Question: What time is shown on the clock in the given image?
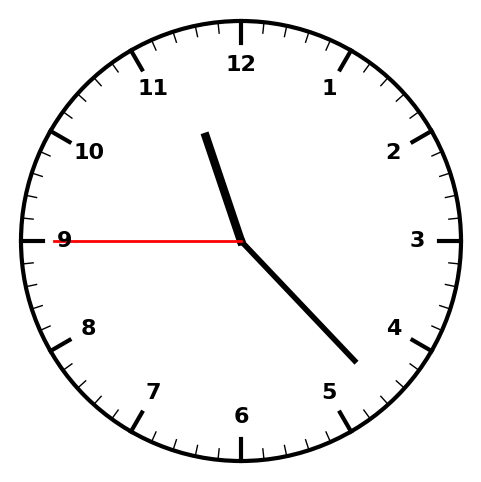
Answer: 11:22:45